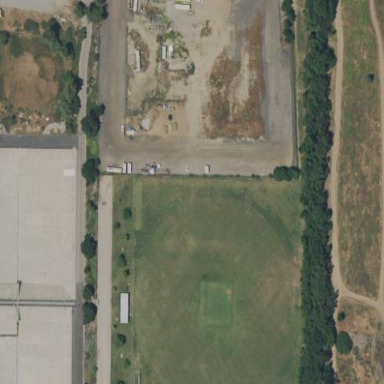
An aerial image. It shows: Grass pitch designated for cricket.